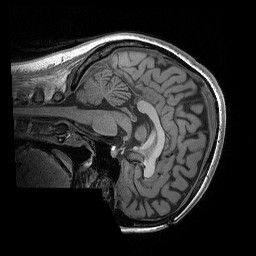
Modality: T1w
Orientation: sagittal
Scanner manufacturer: siemens
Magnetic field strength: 3 T
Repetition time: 2.3 s
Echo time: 0.00298 s